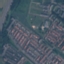
Land use / land cover class: Residential